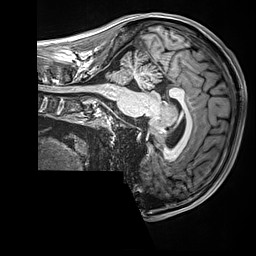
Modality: T1w
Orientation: sagittal
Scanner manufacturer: siemens
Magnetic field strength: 3 T
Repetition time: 2.5 s
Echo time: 0.00299 s